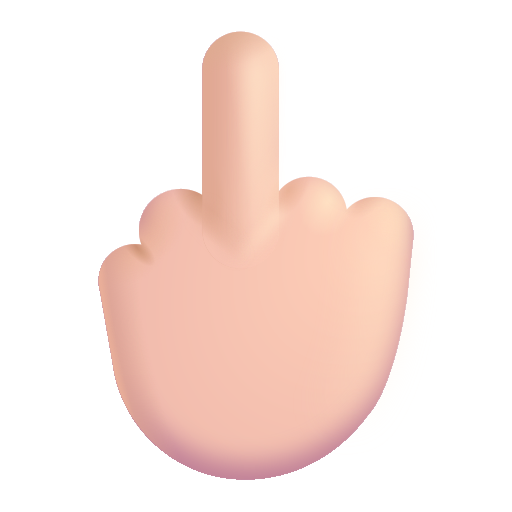
middle finger color light